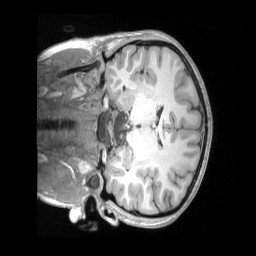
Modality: T1w
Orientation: coronal
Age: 12
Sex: male
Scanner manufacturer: siemens
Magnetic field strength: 3 T
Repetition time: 2.53 s
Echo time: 0.00164 s